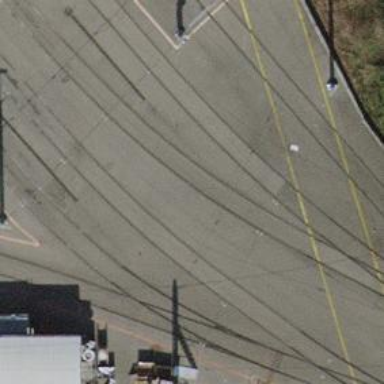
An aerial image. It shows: Light rail yard with one track. The yard is electrified with contact line.